Aerial crown-view tile of a tropical tree (Barro Colorado Island, Panama), acquired 20250414:
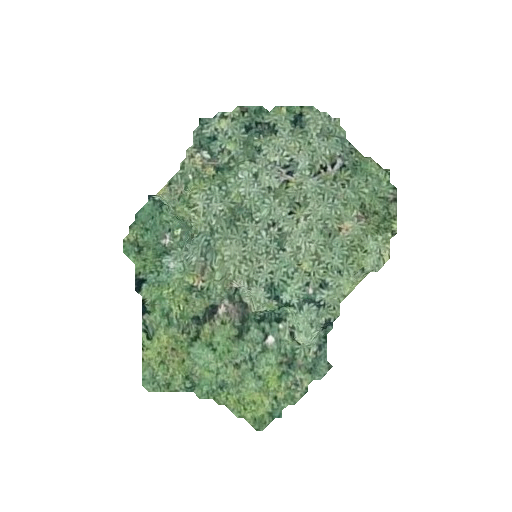
Species: Cecropia insignis
GBIF accepted scientific name: Cecropia insignis
Crown area: 88.566 m²